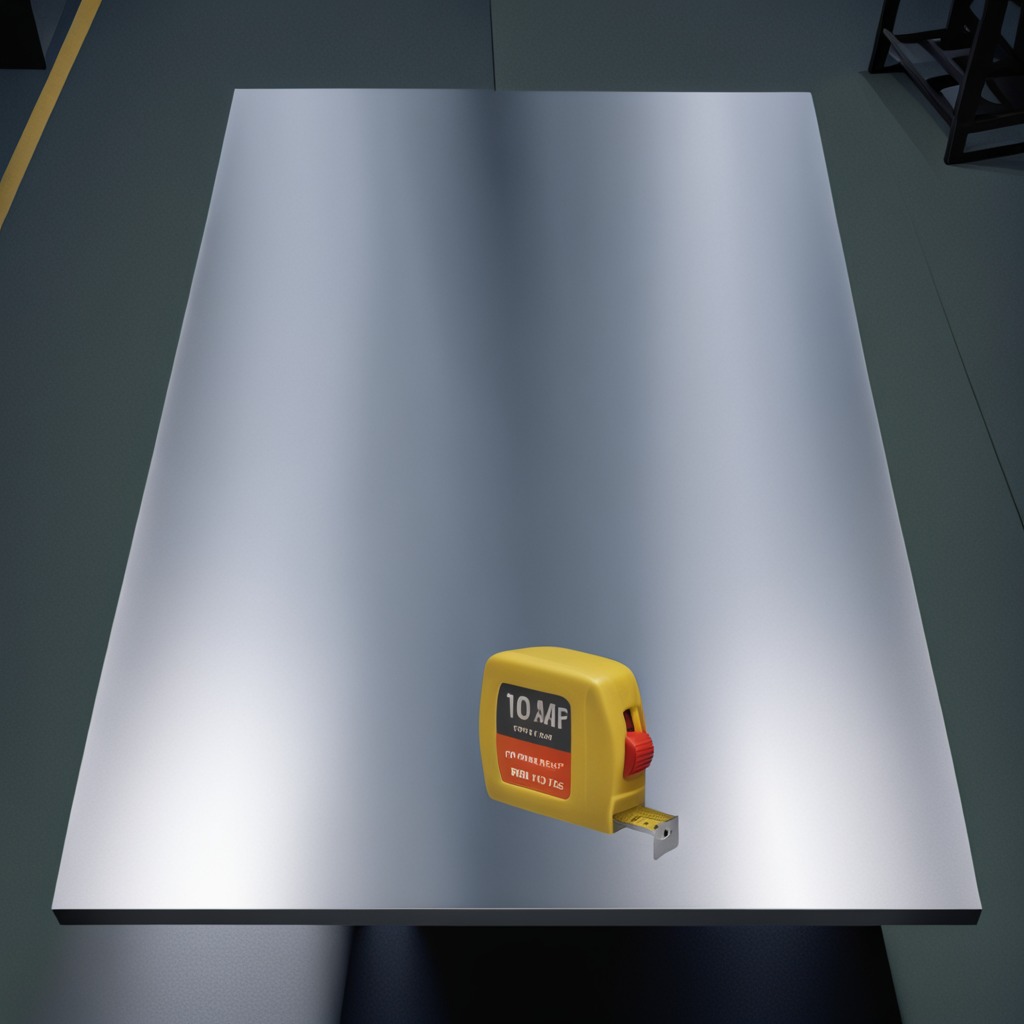
A measuring tape lies on the tabletop in the basement.